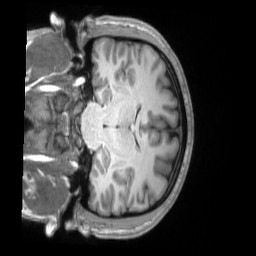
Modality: T1w
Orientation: coronal
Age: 30
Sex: male
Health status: ill
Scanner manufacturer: siemens
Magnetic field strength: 3 T
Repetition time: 2.2 s
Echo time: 0.00157 s